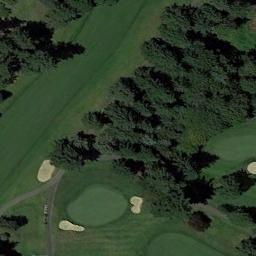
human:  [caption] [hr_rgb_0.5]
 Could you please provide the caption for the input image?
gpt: The golf course has some putting greens, A fairway, Some barrier trees and sandpits and some barrier trees are on both sides of the fairway .

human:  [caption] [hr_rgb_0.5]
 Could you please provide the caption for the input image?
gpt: There are many trees near the golf course .

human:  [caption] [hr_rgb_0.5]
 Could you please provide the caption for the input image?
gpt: There are a few bunkers and a few paths on the large green lawn on the golf course and many trees .

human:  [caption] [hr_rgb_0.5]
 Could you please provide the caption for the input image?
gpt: There are three bunkers and a winding road in this area .

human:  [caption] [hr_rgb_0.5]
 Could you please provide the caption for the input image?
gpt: There are many green trees and three bunkers on the golf course .